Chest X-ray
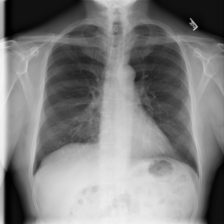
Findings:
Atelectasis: negative
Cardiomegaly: negative
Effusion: negative
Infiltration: negative
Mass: negative
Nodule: negative
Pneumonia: negative
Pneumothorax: negative
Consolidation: negative
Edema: negative
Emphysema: negative
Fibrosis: negative
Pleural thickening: negative
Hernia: negative